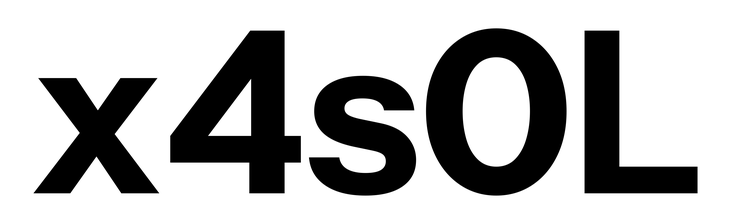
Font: InstrumentSans_Bold